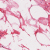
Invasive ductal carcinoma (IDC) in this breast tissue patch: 0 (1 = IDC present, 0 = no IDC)